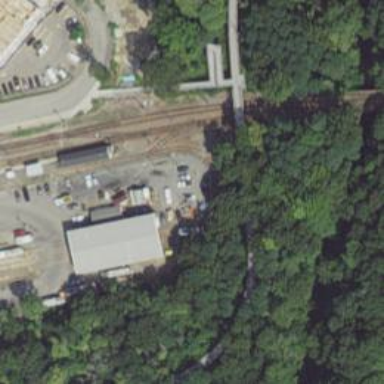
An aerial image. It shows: Light rail service yard with electrified contact line. The yard includes building passage tunnel.